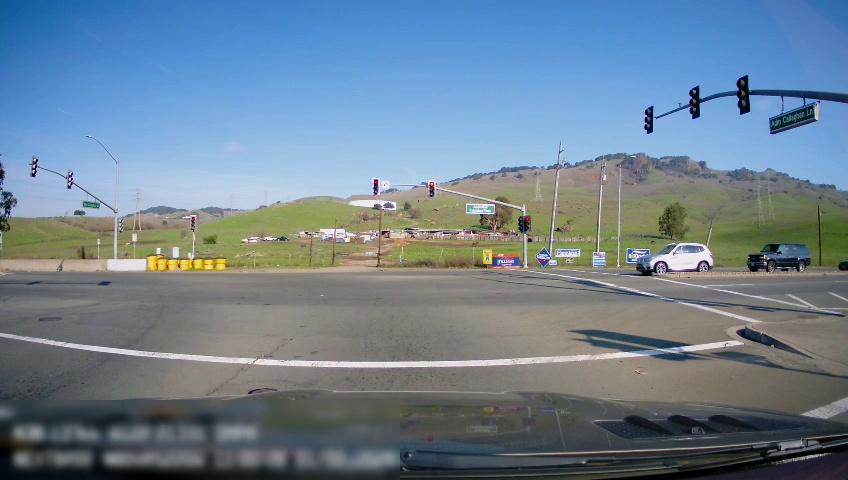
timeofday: Day
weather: Sunny
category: Drivable Space
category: Vehicles | SUV
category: Vehicles | SUV
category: Vehicles | Car
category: Lanes | Opposite Lane
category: Traffic | Lights
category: Traffic | Lights
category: Traffic | Lights
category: Traffic | Lights
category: Traffic | Lights
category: Traffic | Lights
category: Traffic | Lights
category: Traffic | Signs
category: Traffic | Lights
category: Traffic | Lights
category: Traffic | Signs
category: Traffic | Lights
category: Traffic | Lights
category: Traffic | Signs